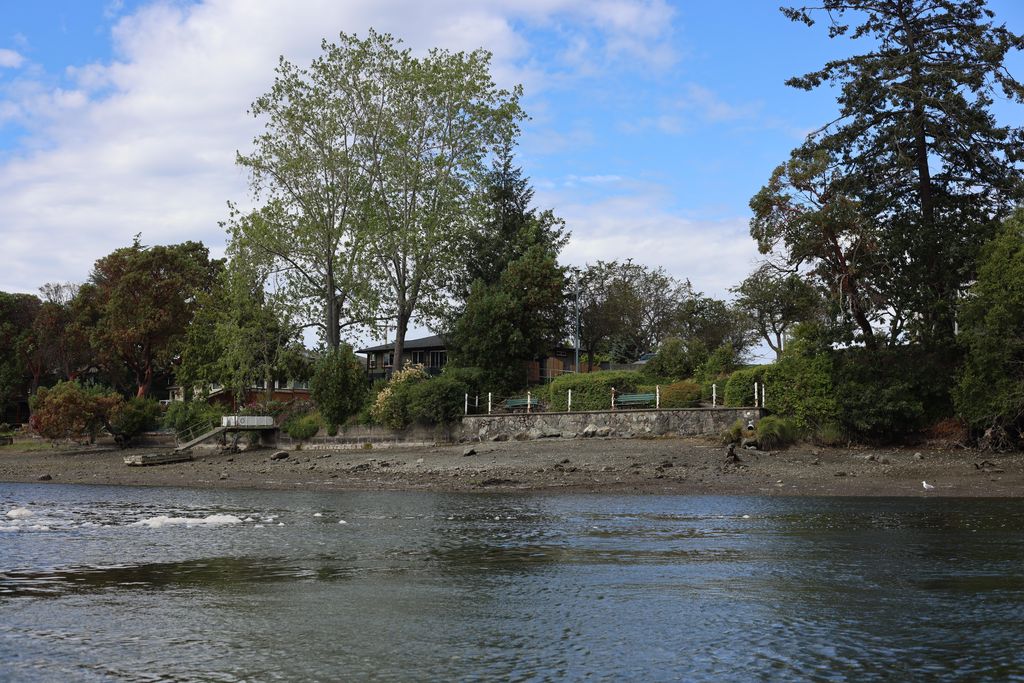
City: victoria